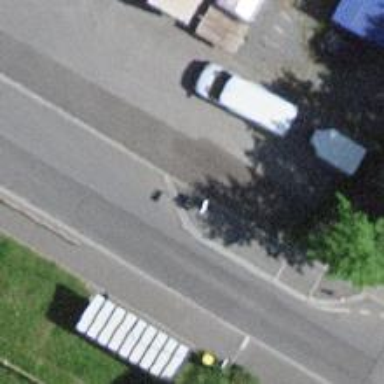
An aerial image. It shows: Bus stop with platform for public transport.